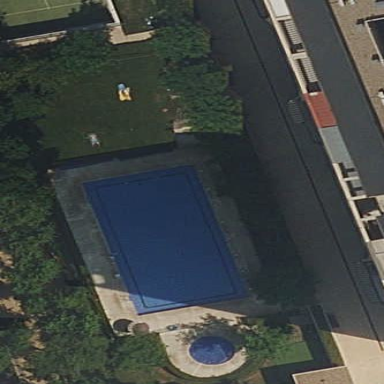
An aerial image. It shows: Swimming pool located in leisure land.